Question: Hy!
I have a work schedule where the user can choose which days work in a "checklist". Like the image below:

I'm trying to validate this schedule... if the user select to work on monday, he must insert the time of arrival and the time of departure.
This should happen in the entire form.
What is the best way to do this?
Tks!
EDIT:
The html...
'''
<table class="tabelaDados" id="tbEscalaSemana">
<thead>
<tr>
<th>
dia
</th>
<th>
Trabalha?
</th>
<th>
Entrada <span class="labelAvisoTela">(08:30)</span><a title="Replicar horarios" href="#"
class="iconCopiar" id="btnCopEnt"></a>
</th>
<th>
Saida<span class="labelAvisoTela">(17:30)</span><a title="Replicar horarios" href="#"
class="iconCopiar" id="btnCopSai"></a>
</th>
</tr>
</thead>
<tbody>
<tr>
<td>
Seg
</td>
<td>
<input id="chkSeg" type="checkbox" name="chkSeg" />
</td>
<td>
<input name="txtEntSeg" type="text" id="txtEntSeg" class="campoHora txtEntrada" />
</td>
<td>
<input name="txtSaiSeg" type="text" id="txtSaiSeg" class="campoHora txtSaida" />
</td>
</tr>
<tr>
<td>
Ter
</td>
<td>
<input id="chkTer" type="checkbox" name="chkTer" />
</td>
<td>
<input name="txtEntTer" type="text" id="txtEntTer" class="campoHora txtEntrada" />
</td>
<td>
<input name="txtSaiTer" type="text" id="txtSaiTer" class="campoHora txtSaida" />
</td>
</tr>
<tr>
<td>
Qua
</td>
<td>
<input id="chkQua" type="checkbox" name="chkQua" />
</td>
<td>
<input name="txtEntQua" type="text" id="txtEntQua" class="campoHora txtEntrada" />
</td>
<td>
<input name="txtSaiQua" type="text" id="txtSaiQua" class="campoHora txtSaida" />
</td>
</tr>
<tr>
<td>
Qui
</td>
<td>
<input id="chkQui" type="checkbox" name="chkQui" />
</td>
<td>
<input name="txtEntQui" type="text" id="txtEntQui" class="campoHora txtEntrada" />
</td>
<td>
<input name="txtSaiQui" type="text" id="txtSaiQui" class="campoHora txtSaida" />
</td>
</tr>
<tr>
<td>
Sex
</td>
<td>
<input id="chkSex" type="checkbox" name="chkSex" />
</td>
<td>
<input name="txtEntSex" type="text" id="txtEntSex" class="campoHora txtEntrada" />
</td>
<td>
<input name="txtSaiSex" type="text" id="txtSaiSex" class="campoHora txtSaida" />
</td>
</tr>
<tr>
<td>
Sab
</td>
<td>
<input id="chkSab" type="checkbox" name="chkSab" />
</td>
<td>
<input name="txtEntSab" type="text" id="txtEntSab" class="campoHora txtEntrada" />
</td>
<td>
<input name="txtSaiSab" type="text" id="txtSaiSab" class="campoHora txtSaida" />
</td>
</tr>
<tr>
<td>
Dom
</td>
<td>
<input id="chkDom" type="checkbox" name="chkDom" />
</td>
<td>
<input name="txtEntDom" type="text" id="txtEntDom" class="campoHora txtEntrada" />
</td>
<td>
<input name="txtSaiDom" type="text" id="txtSaiDom" class="campoHora txtSaida" />
</td>
</tr>
</tbody>
'''
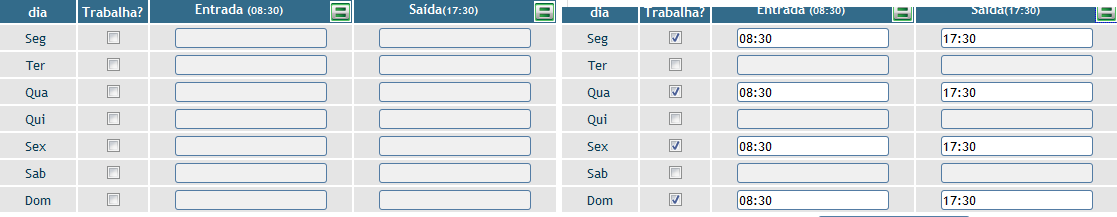
Answer: Using your HTML, you can validate it this way:
'''
$('#tbEscalaSemana :checked').closest("tr").find('.campoHora').each(function(){
if($(this).val() == "") {
alert("You must provide start/stop times for all days you are working!");
return(false);
}
});
'''
This finds all the checked boxes in your table and then for each one, it finds the parent row and searches for the .campoHora classes within that row. It then iterates through each one of those checking to see if it is non empty.
You can see it work here on your HTML: <URL>
For your follow-on question, this will check if at least one checkbox in the table is checked:
'''
if ($('#tbEscalaSemana :checked').length == 0) {
// no checkboxes checked
}
'''
I also added this to the jsFiddle: <URL>.